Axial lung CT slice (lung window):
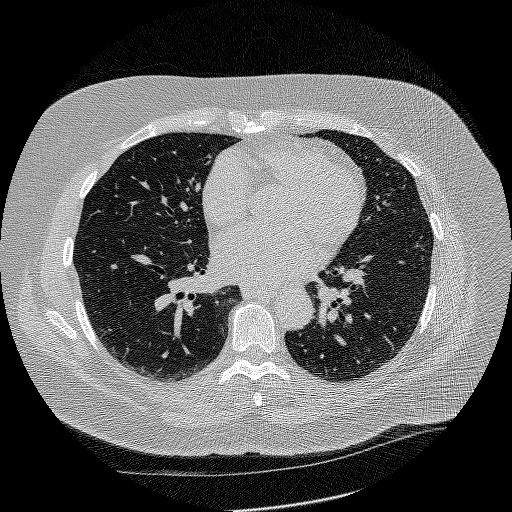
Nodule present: no